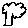
Label: tree